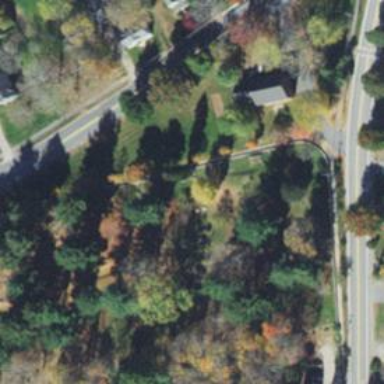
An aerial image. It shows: Cemetery that holds historical significance.